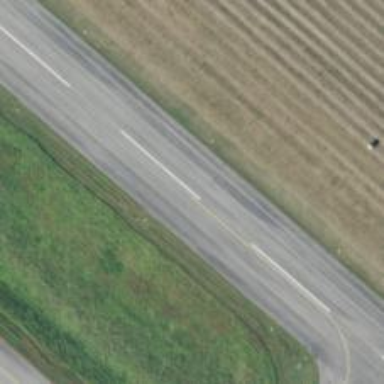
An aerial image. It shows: Runway surface made of asphalt at airport.